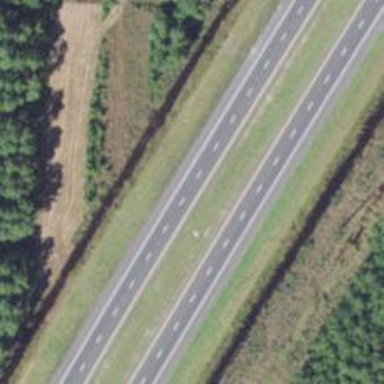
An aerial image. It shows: Asphalt motorway.